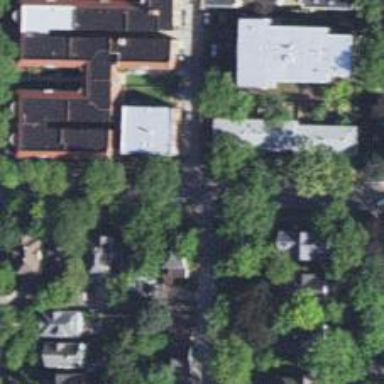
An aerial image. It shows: Alley classified as service road.